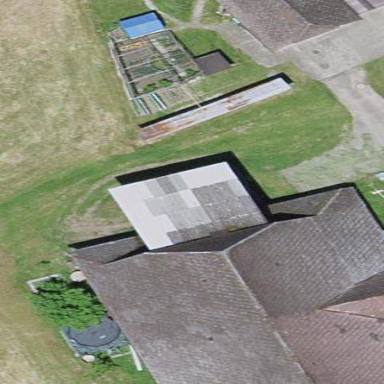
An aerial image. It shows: Farm building.